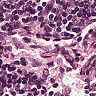
Metastatic tissue present: no